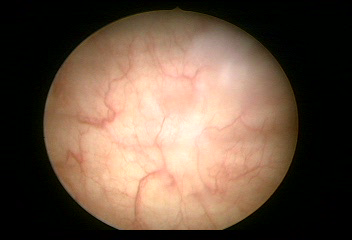
Modality: WLC
Class: Normal mucosa
Bladder cancer association: No